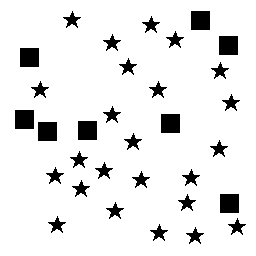
Squares: 8
Triangles: 0
Stars: 24
Total shapes: 32